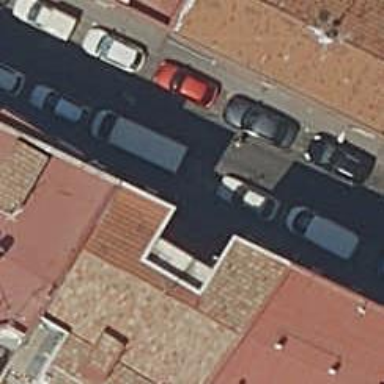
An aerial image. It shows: Motorcycle parking area.